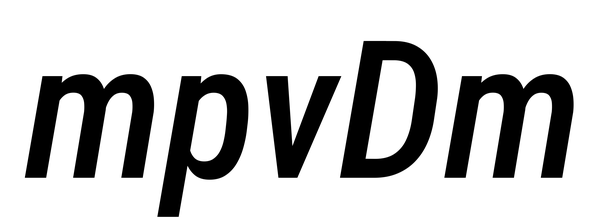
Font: Roboto-Italic_Condensed_Medium_Italic